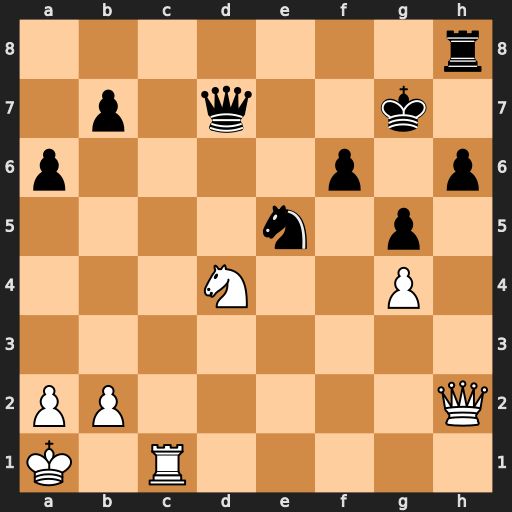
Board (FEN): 7r/1p1q2k1/p4p1p/4n1p1/3N2P1/8/PP5Q/K1R5
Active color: w
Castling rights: -
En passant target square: -
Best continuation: Rc7 Qxc7 Ne6+ Kg6 Nxc7